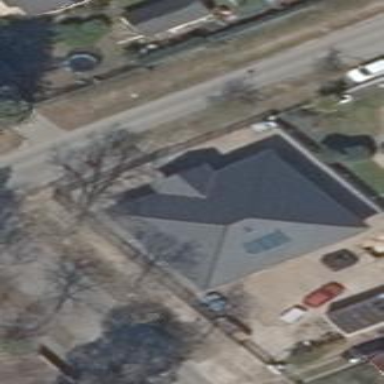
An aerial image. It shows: Detached building with hipped roof.